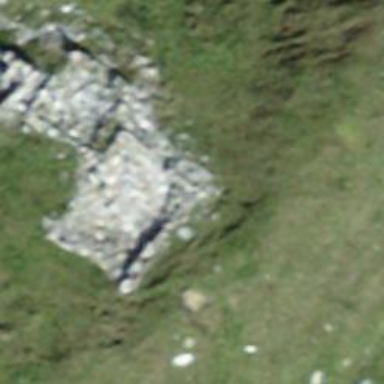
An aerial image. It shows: Ruins of building.